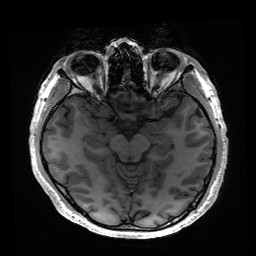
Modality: T1w
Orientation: sagittal